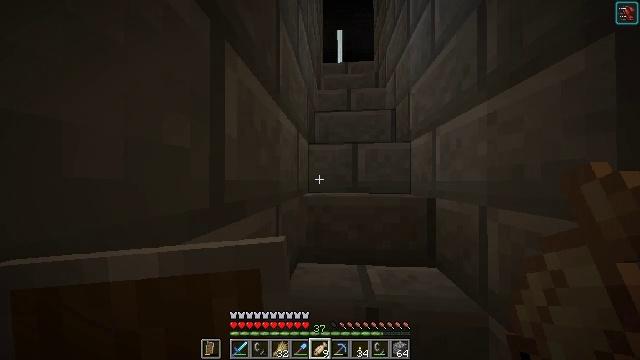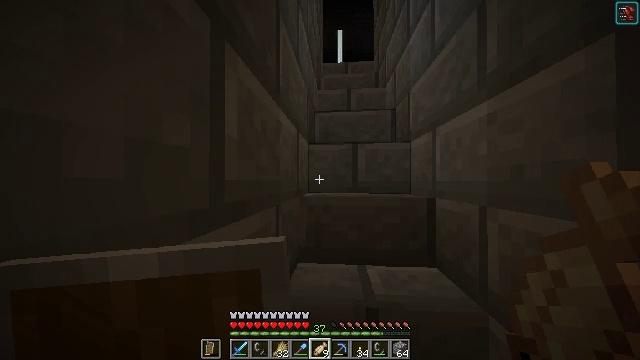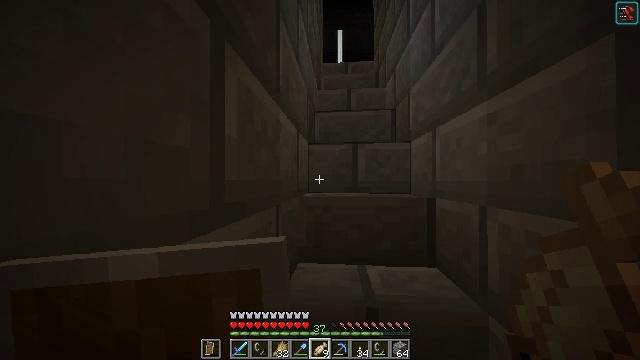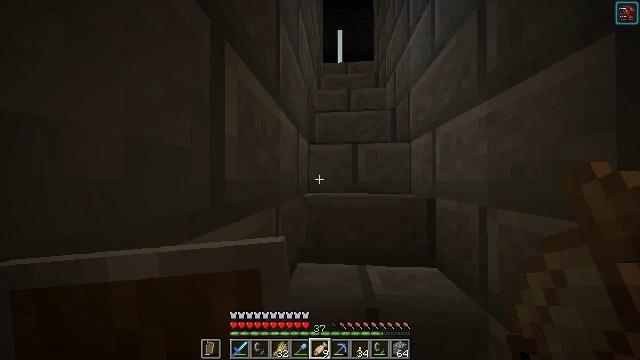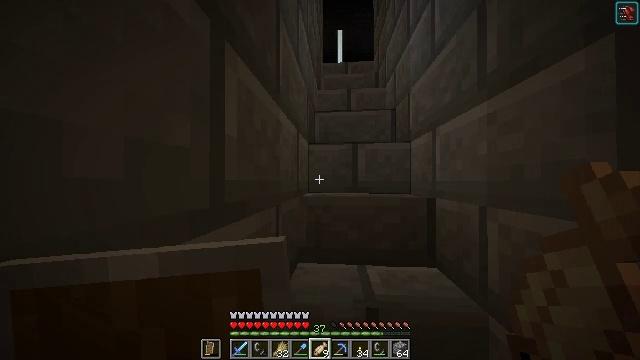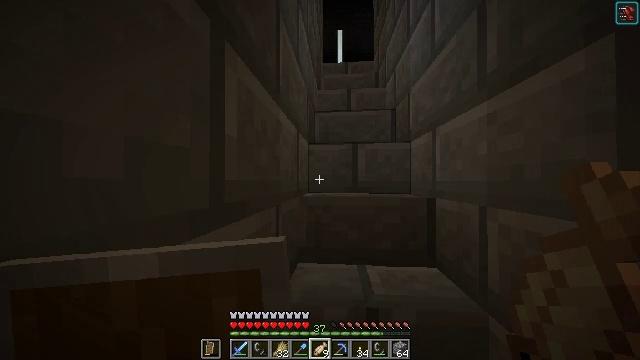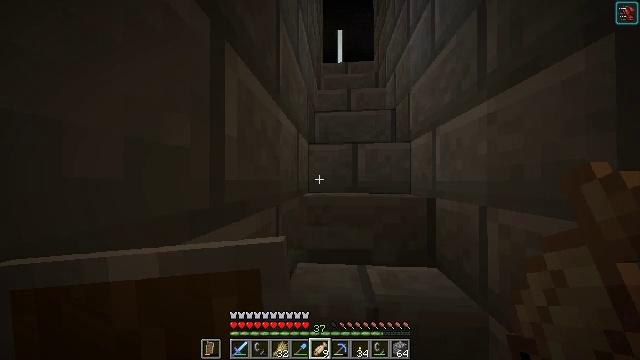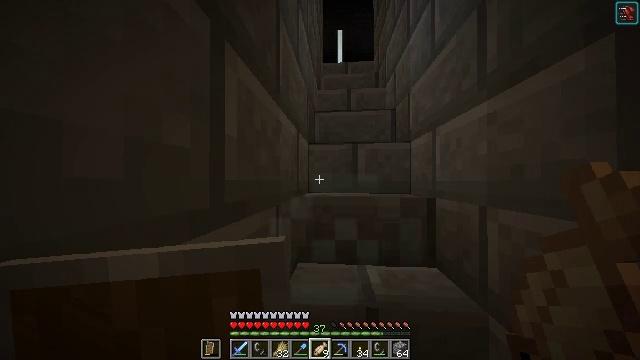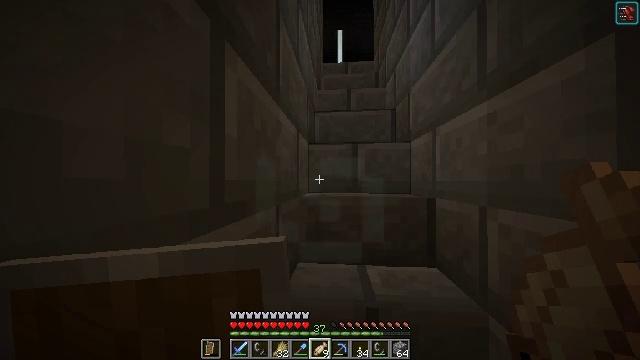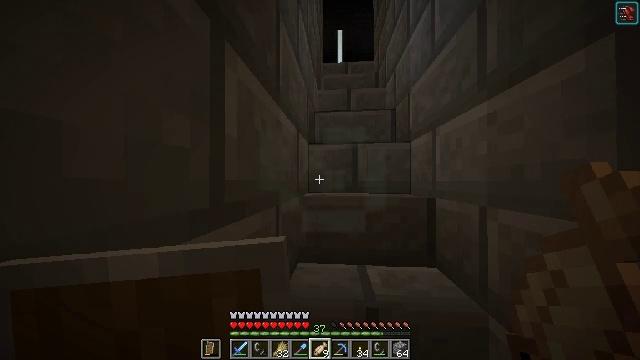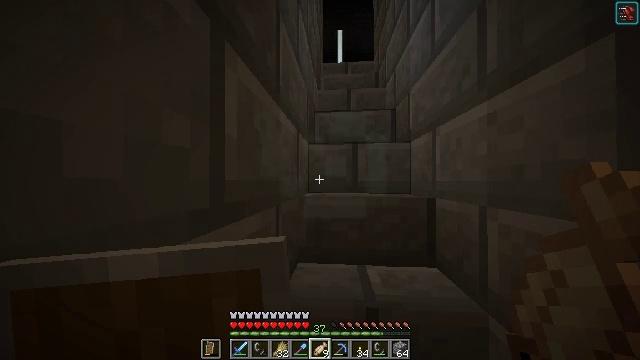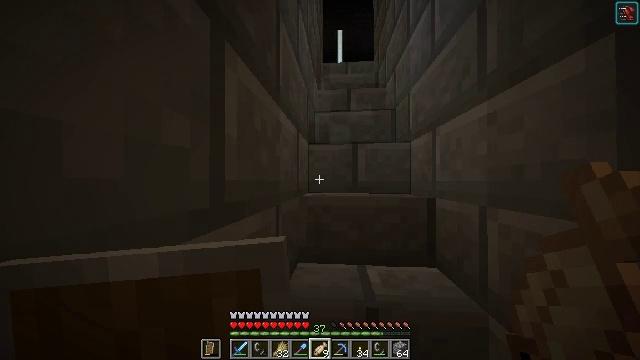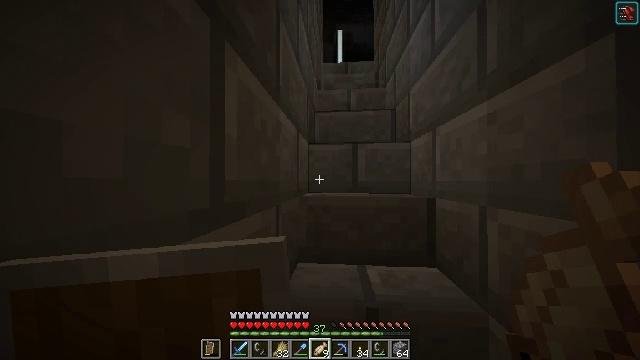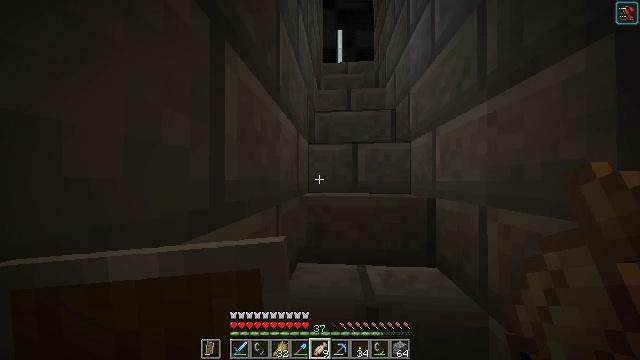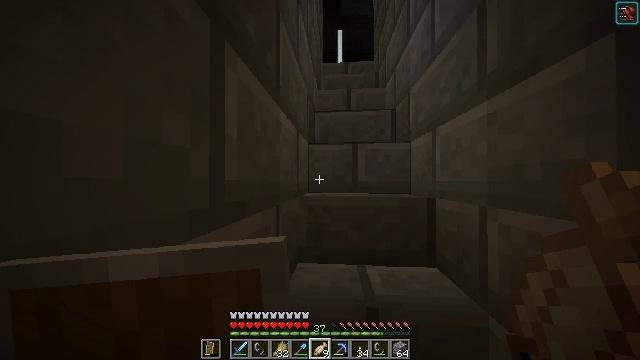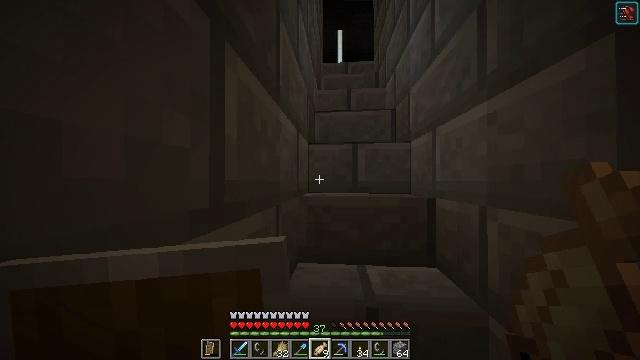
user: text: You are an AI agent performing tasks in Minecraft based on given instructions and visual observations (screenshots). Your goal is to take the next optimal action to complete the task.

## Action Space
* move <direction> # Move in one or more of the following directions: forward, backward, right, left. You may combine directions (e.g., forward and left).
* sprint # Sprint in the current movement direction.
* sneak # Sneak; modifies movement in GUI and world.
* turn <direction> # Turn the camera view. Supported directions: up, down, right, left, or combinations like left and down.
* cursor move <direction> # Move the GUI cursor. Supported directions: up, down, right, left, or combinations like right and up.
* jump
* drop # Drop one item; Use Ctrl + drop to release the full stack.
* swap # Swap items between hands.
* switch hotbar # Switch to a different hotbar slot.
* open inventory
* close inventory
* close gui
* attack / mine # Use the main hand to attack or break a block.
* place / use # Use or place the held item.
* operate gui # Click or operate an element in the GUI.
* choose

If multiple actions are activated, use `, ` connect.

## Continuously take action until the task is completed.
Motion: motion action
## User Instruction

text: Use the crafting table to create polished blackstone.
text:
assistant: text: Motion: no_op
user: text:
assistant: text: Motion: no_op
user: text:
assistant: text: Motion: no_op
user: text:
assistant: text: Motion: no_op
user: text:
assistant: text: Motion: no_op
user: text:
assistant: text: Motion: no_op
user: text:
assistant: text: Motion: no_op
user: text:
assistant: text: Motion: no_op
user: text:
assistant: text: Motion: no_op
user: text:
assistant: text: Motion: no_op
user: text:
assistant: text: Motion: no_op
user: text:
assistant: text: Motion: no_op
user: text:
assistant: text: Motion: no_op
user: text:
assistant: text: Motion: no_op
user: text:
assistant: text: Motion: no_op
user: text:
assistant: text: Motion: no_op
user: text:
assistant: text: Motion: no_op
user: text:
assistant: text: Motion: no_op
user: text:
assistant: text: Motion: no_op
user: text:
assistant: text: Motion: no_op
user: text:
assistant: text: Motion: no_op
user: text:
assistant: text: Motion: no_op
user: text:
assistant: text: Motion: no_op
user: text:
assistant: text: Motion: no_op
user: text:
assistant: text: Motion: no_op
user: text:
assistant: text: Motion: no_op
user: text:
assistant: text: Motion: no_op
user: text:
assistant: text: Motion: no_op
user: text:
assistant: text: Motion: no_op
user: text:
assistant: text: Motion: no_op